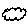
Label: cloud